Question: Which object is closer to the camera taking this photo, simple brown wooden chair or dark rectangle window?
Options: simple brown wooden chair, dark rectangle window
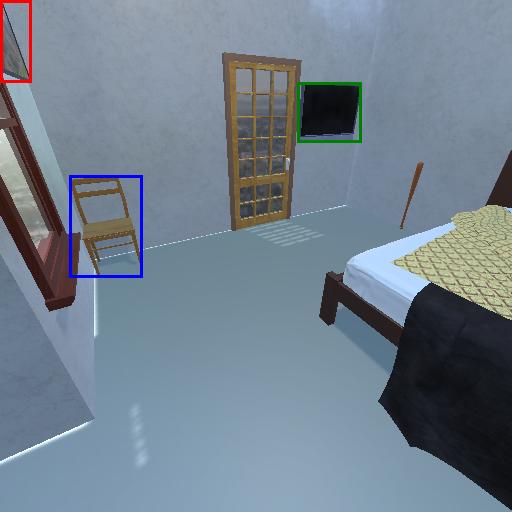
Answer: simple brown wooden chair